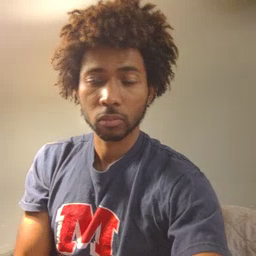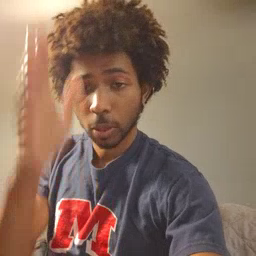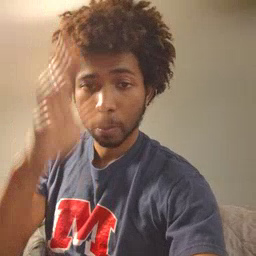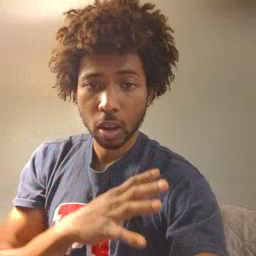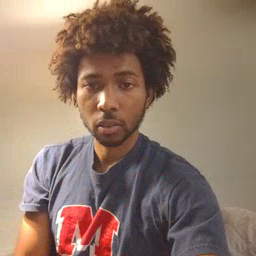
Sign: man